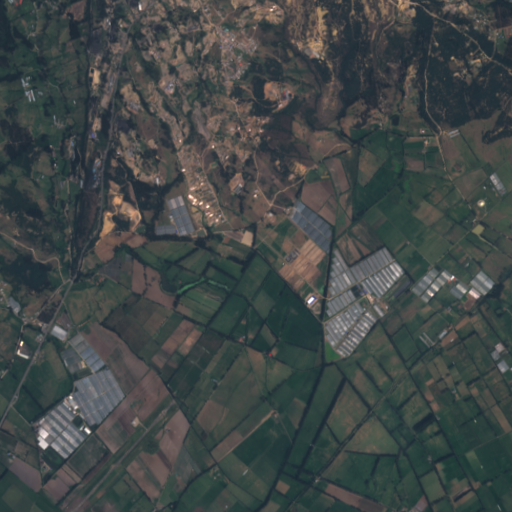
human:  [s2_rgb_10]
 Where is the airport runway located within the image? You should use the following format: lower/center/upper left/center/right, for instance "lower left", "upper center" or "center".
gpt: The airport runway is located in the lower left of the image.
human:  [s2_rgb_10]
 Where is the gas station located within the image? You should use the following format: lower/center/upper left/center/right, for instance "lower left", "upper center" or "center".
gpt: The gas station is located in the lower left of the image.
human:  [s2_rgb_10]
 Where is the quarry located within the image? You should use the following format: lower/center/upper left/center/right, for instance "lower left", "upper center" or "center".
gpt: The quarry is located in the upper left of the image.
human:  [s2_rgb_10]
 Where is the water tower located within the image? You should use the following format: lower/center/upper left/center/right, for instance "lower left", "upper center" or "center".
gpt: The water tower is located in the center right of the image.
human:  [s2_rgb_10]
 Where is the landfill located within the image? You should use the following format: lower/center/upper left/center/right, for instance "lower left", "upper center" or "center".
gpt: There is no landfill in the image.